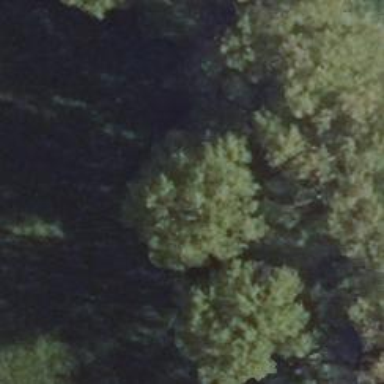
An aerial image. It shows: Row of trees in natural setting.